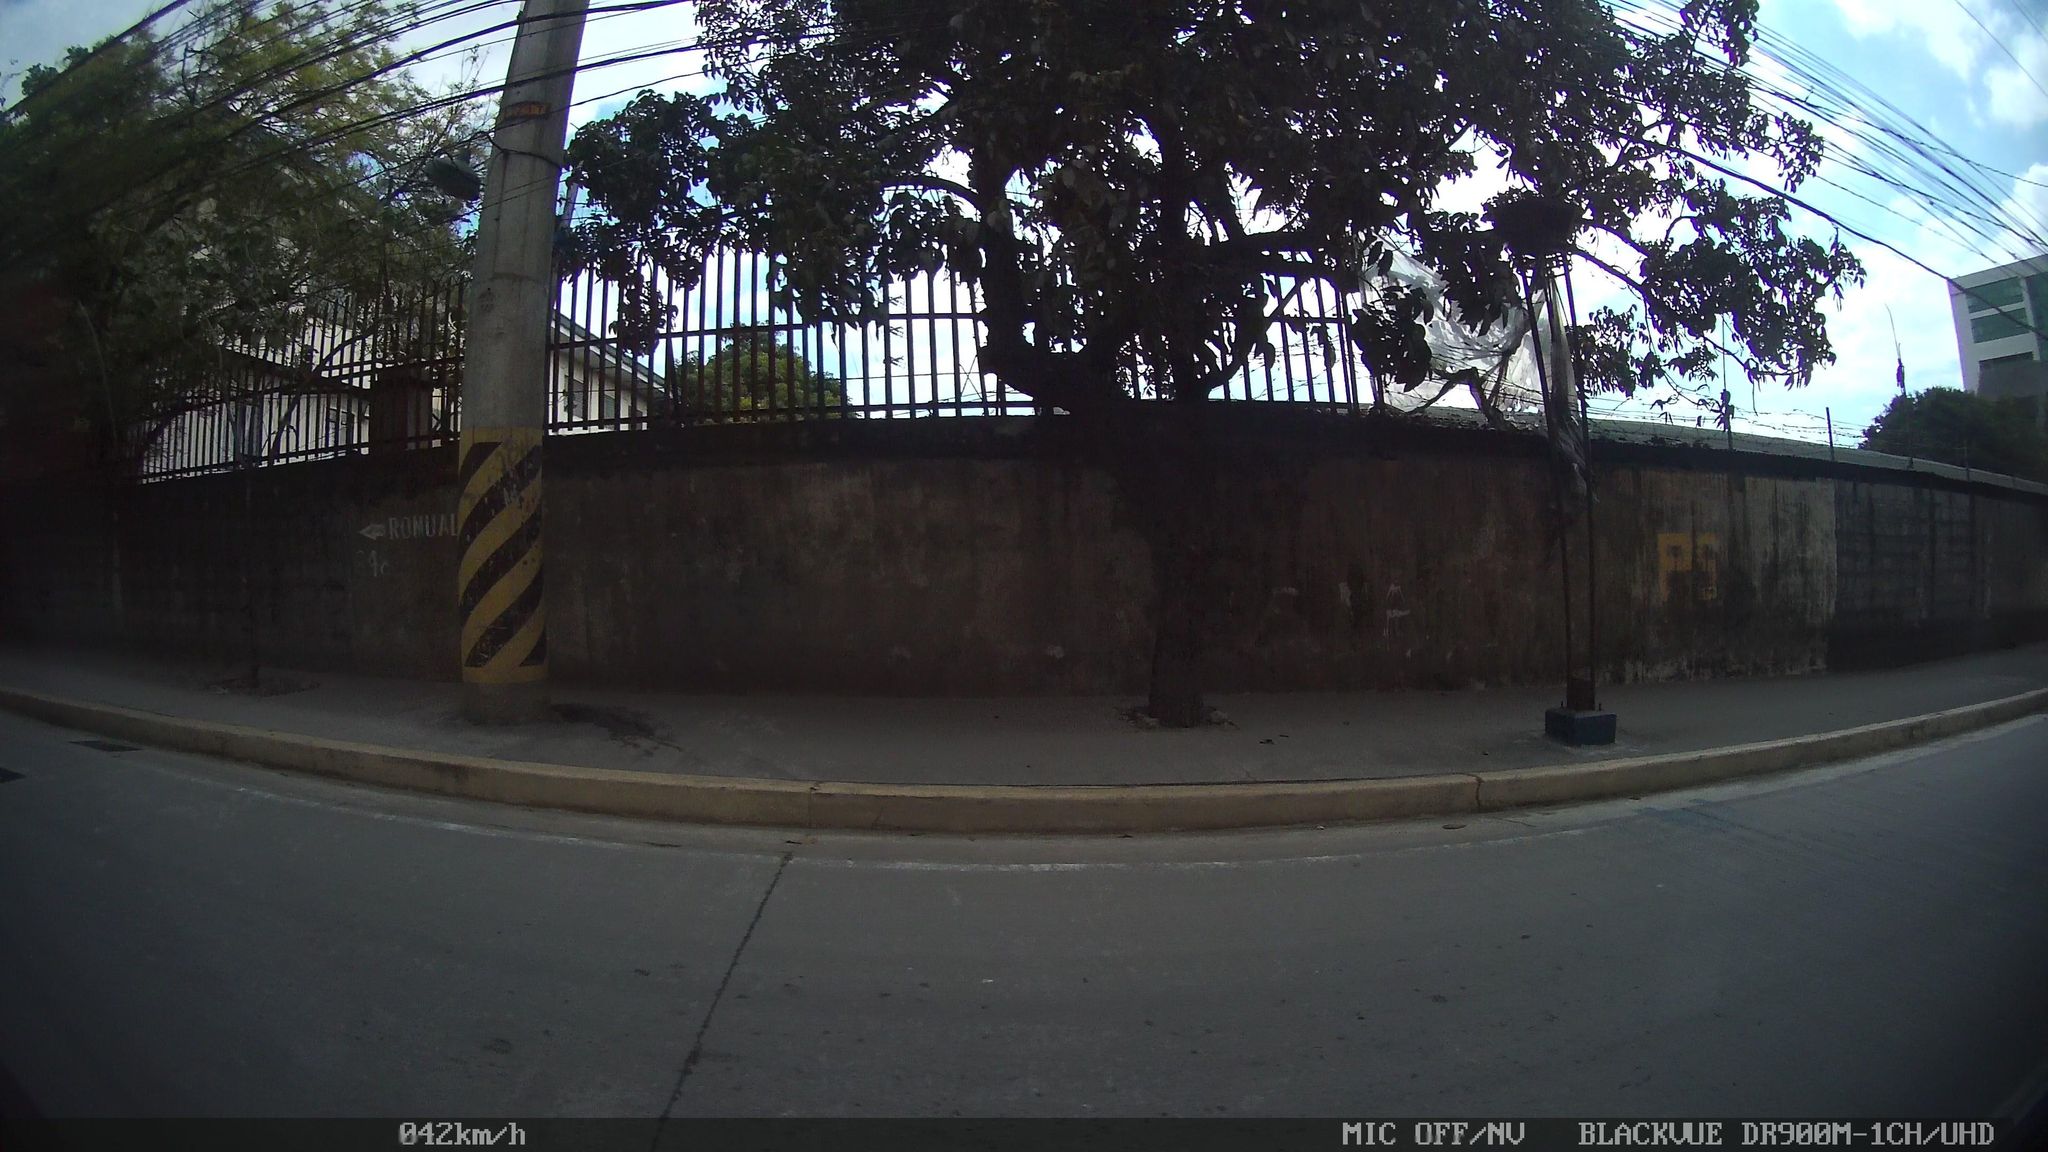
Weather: clear
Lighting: day
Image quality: good
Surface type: driving surface
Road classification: secondary
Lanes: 2, 3, 4
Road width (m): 9
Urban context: urban centre
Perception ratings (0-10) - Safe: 0.5, Lively: 1.45, Beautiful: 1.33, Boring: 4.43, Depressing: 6.94, Wealthy: 2.75